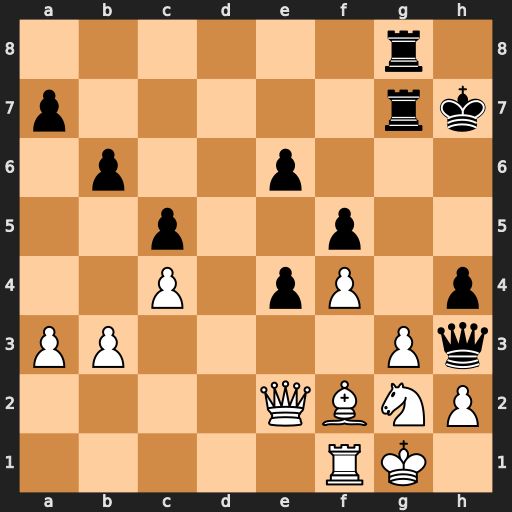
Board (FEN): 6r1/p5rk/1p2p3/2p2p2/2P1pP1p/PP4Pq/4QBNP/5RK1
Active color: w
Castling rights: -
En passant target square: -
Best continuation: Qh5#